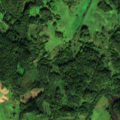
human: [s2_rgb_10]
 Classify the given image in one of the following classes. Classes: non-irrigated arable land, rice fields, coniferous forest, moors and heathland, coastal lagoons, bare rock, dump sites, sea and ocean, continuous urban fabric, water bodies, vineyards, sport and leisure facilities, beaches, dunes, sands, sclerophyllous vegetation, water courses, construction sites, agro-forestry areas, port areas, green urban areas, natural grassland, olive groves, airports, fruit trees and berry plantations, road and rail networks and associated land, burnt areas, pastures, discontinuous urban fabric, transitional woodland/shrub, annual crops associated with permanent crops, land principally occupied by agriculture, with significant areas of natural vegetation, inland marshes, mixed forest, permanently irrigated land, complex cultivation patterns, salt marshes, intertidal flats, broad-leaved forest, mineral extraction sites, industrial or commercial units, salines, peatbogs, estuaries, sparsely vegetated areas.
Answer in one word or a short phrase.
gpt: pastures, land principally occupied by agriculture, with significant areas of natural vegetation, mixed forest, transitional woodland/shrub